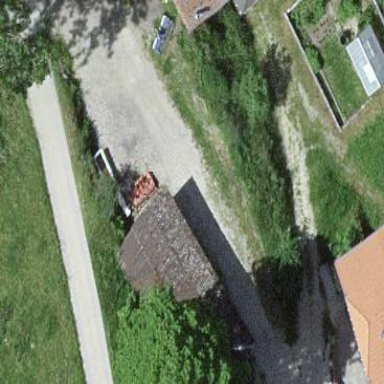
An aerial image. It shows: Barn.